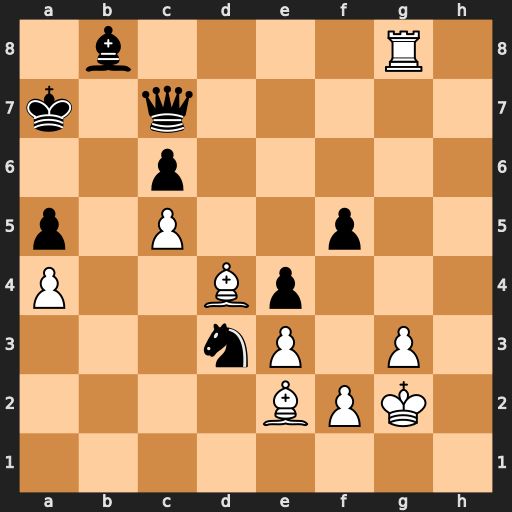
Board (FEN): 1b4R1/k1q5/2p5/p1P2p2/P2Bp3/3nP1P1/4BPK1/8
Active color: w
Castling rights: -
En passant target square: -
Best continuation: Rg7 Qxg7 Bxg7 Be5 Bxe5